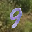
Label: 9